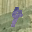
Label: 4